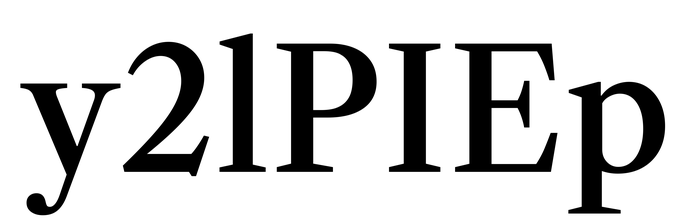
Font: LibreCaslonText_Medium